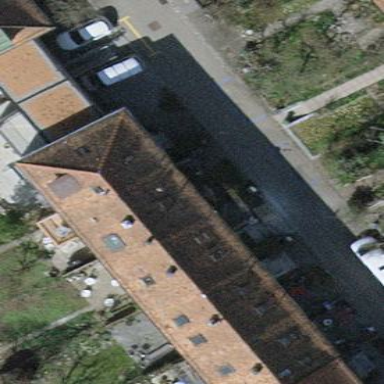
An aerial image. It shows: Terrace building.